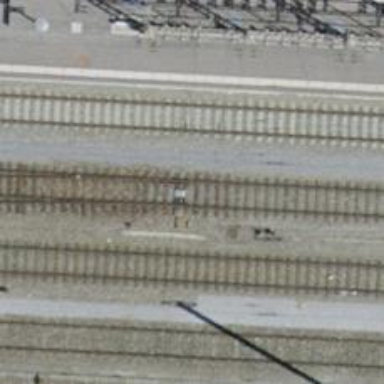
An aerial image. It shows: Railway switch.